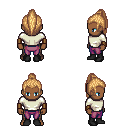
a pixel art fantasy rpg character, male body template, human, dark skin, white long-sleeve shirt, magenta pants, light blonde long topknot hairstyle, leather bracers, black shoes, four views (front, back, left, right), 2x2 character sprite sheet, small pixel art, hard edges, no anti-aliasing